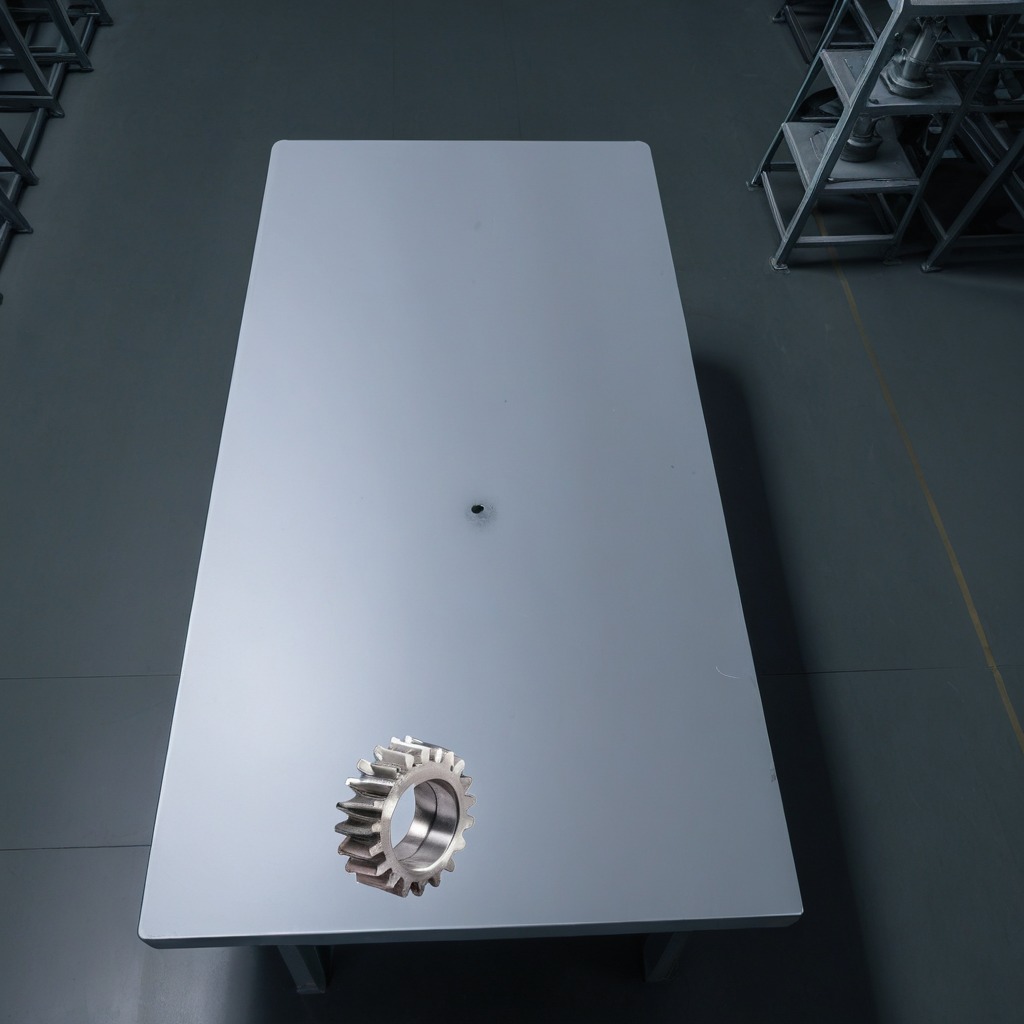
A steel gear with teeth is lying on the clean empty table in the basement in the evening.